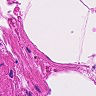
Metastatic tissue present: no